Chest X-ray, PA view. Patient: 52 years old, sex M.
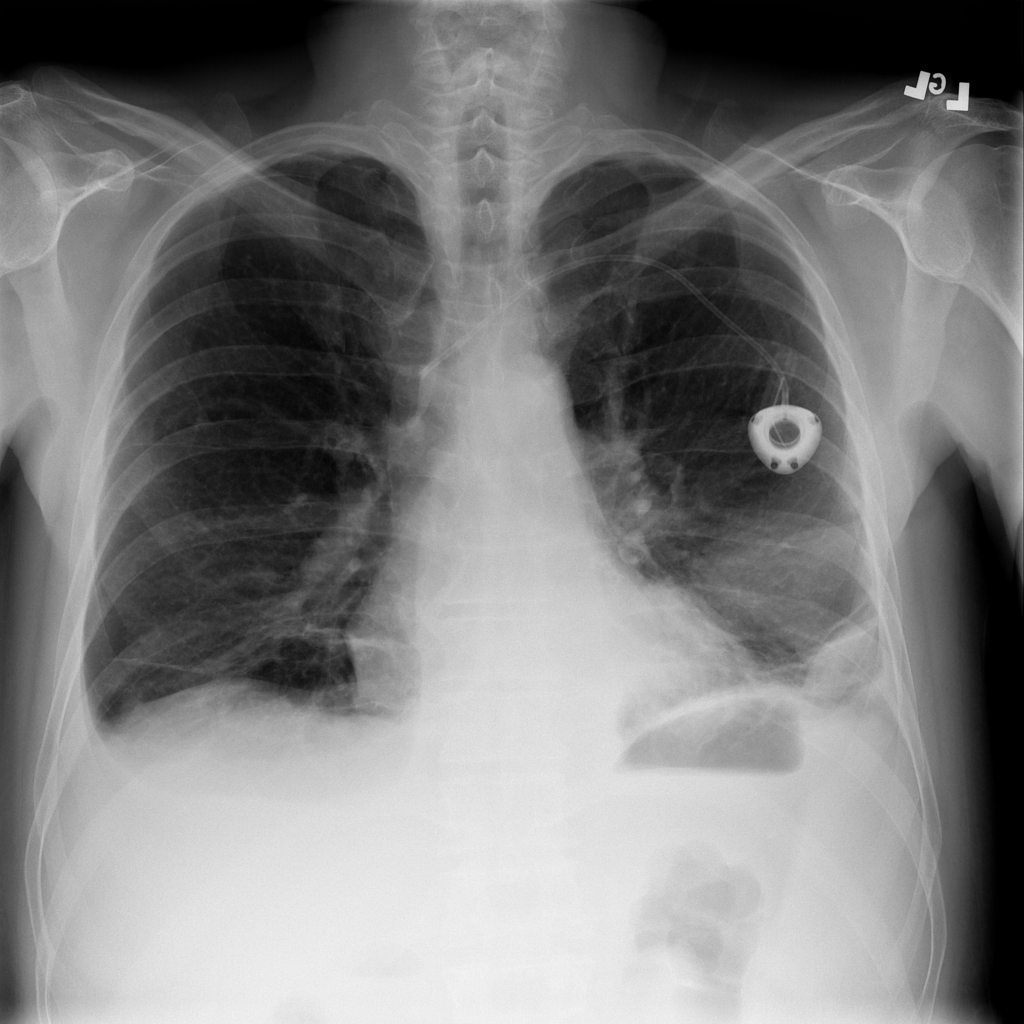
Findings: Atelectasis